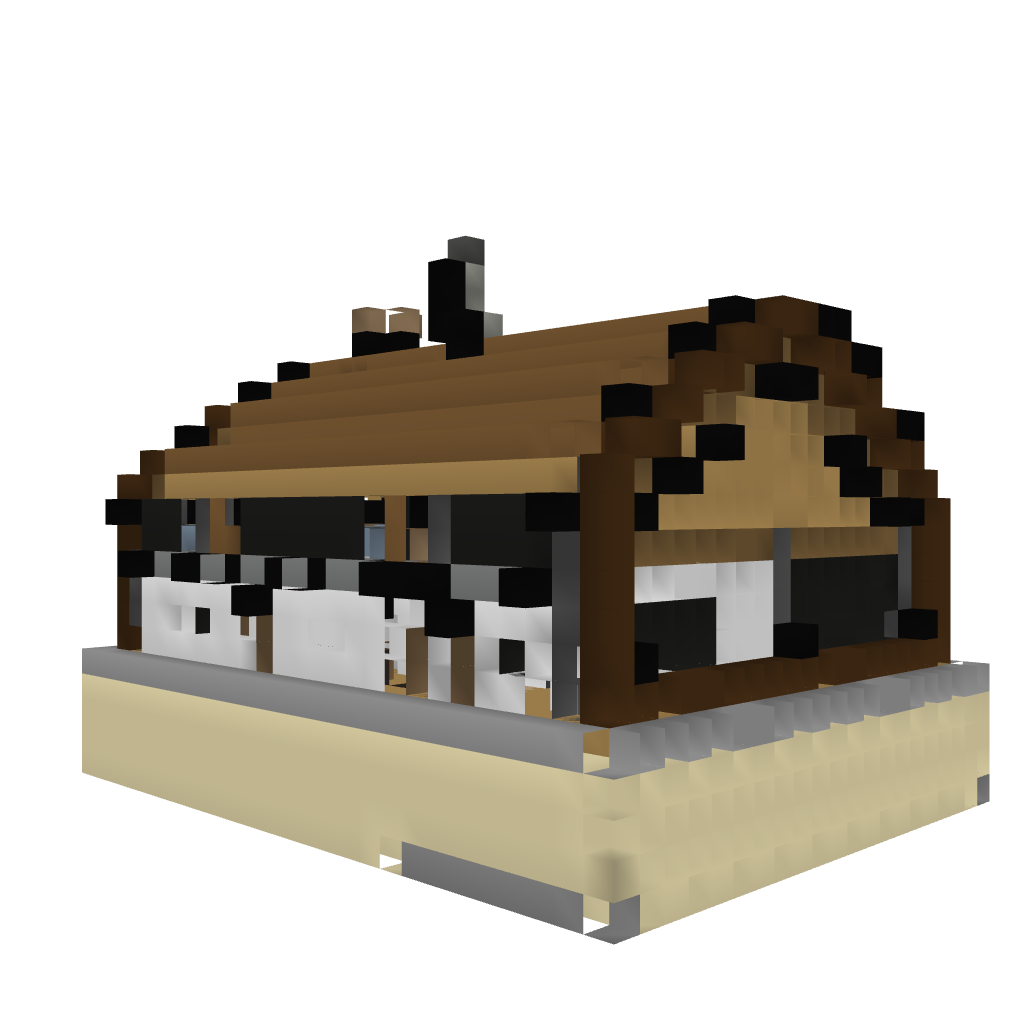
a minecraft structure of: The Krusty Krab